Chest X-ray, AP view. Patient: 63 years old, sex M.
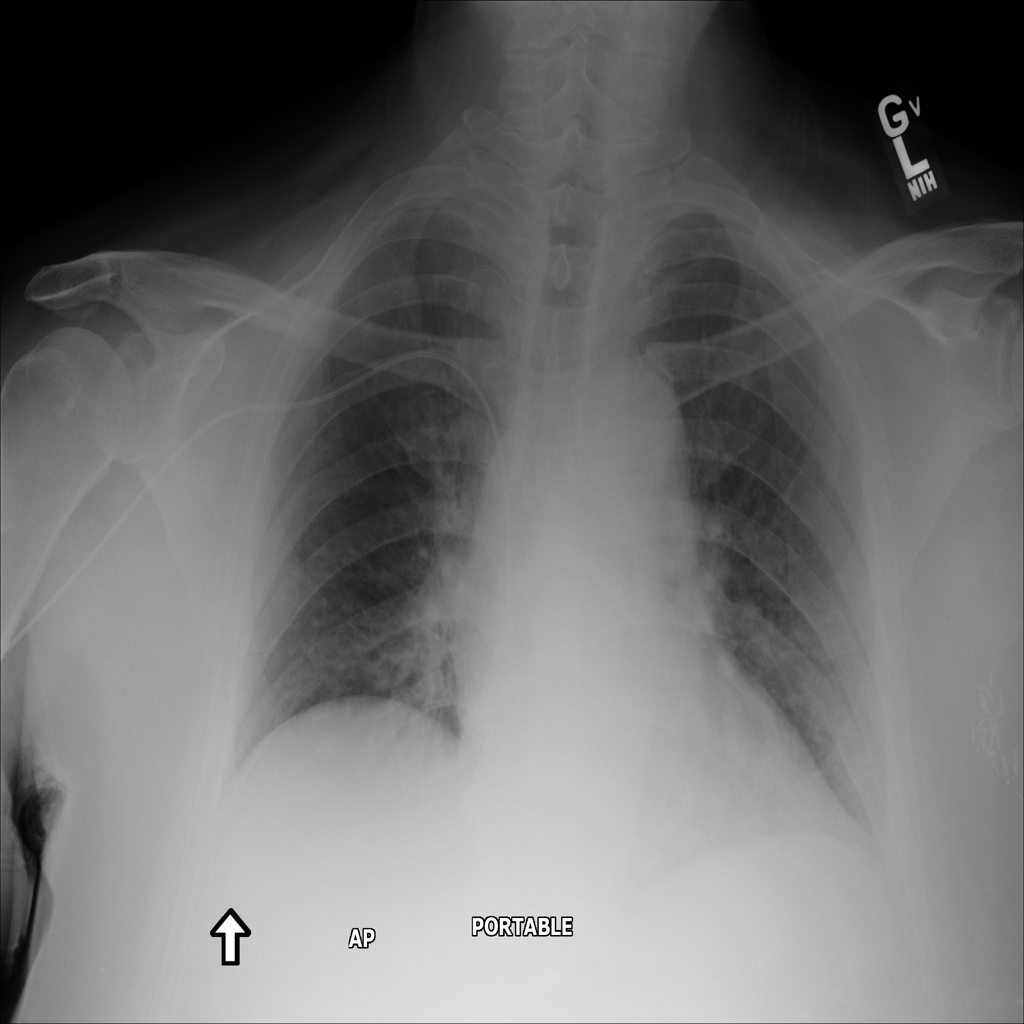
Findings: No Finding